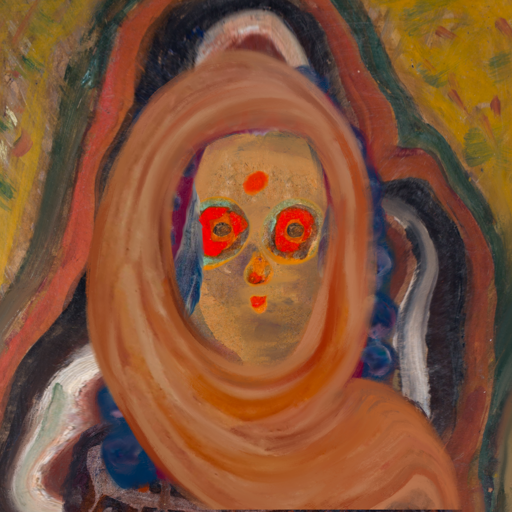
Background: AfterRaid, Head And Neck Front: In_The_Sun, Face Front: Sisters, Bust: Hypocrite, Hair Front: Hill_Girl, Head Accessory: Pious_Lady_Scarf, Second Necklace: Blank, Necklace: Blank, Baby: Blank